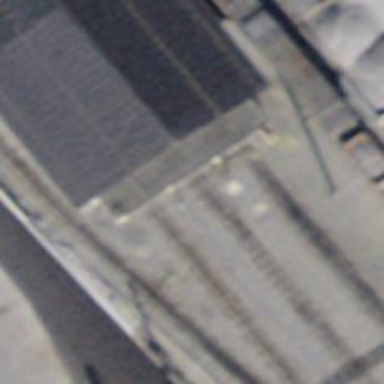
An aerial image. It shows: Narrow-gauge railway service yard with 1 track. The railway is electrified with contact line.